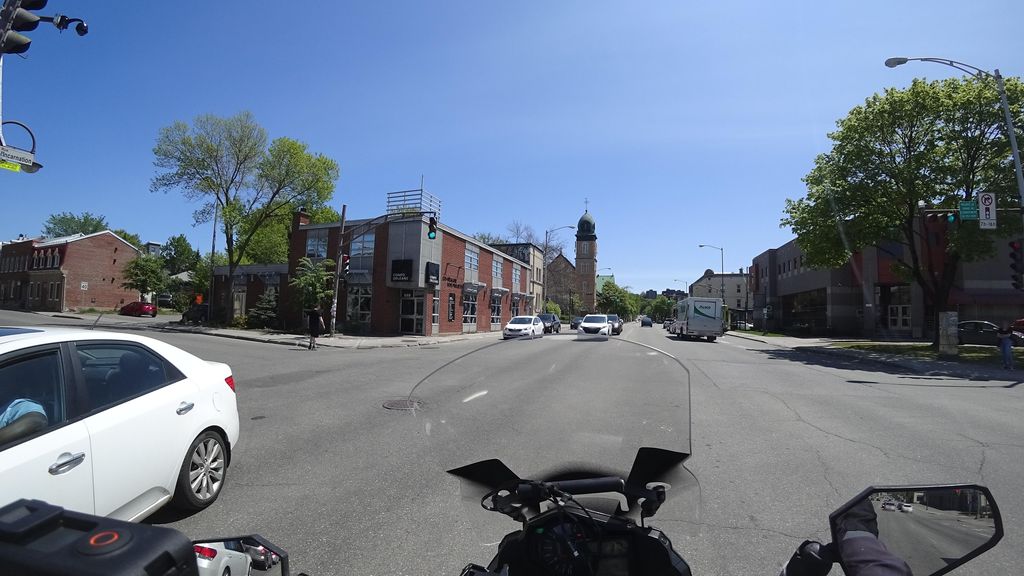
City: quebec_city